Field crop: tomato
Growth stage: 2
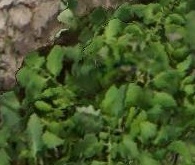
Species: tomato